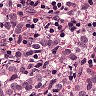
Metastatic tissue present: yes